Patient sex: M
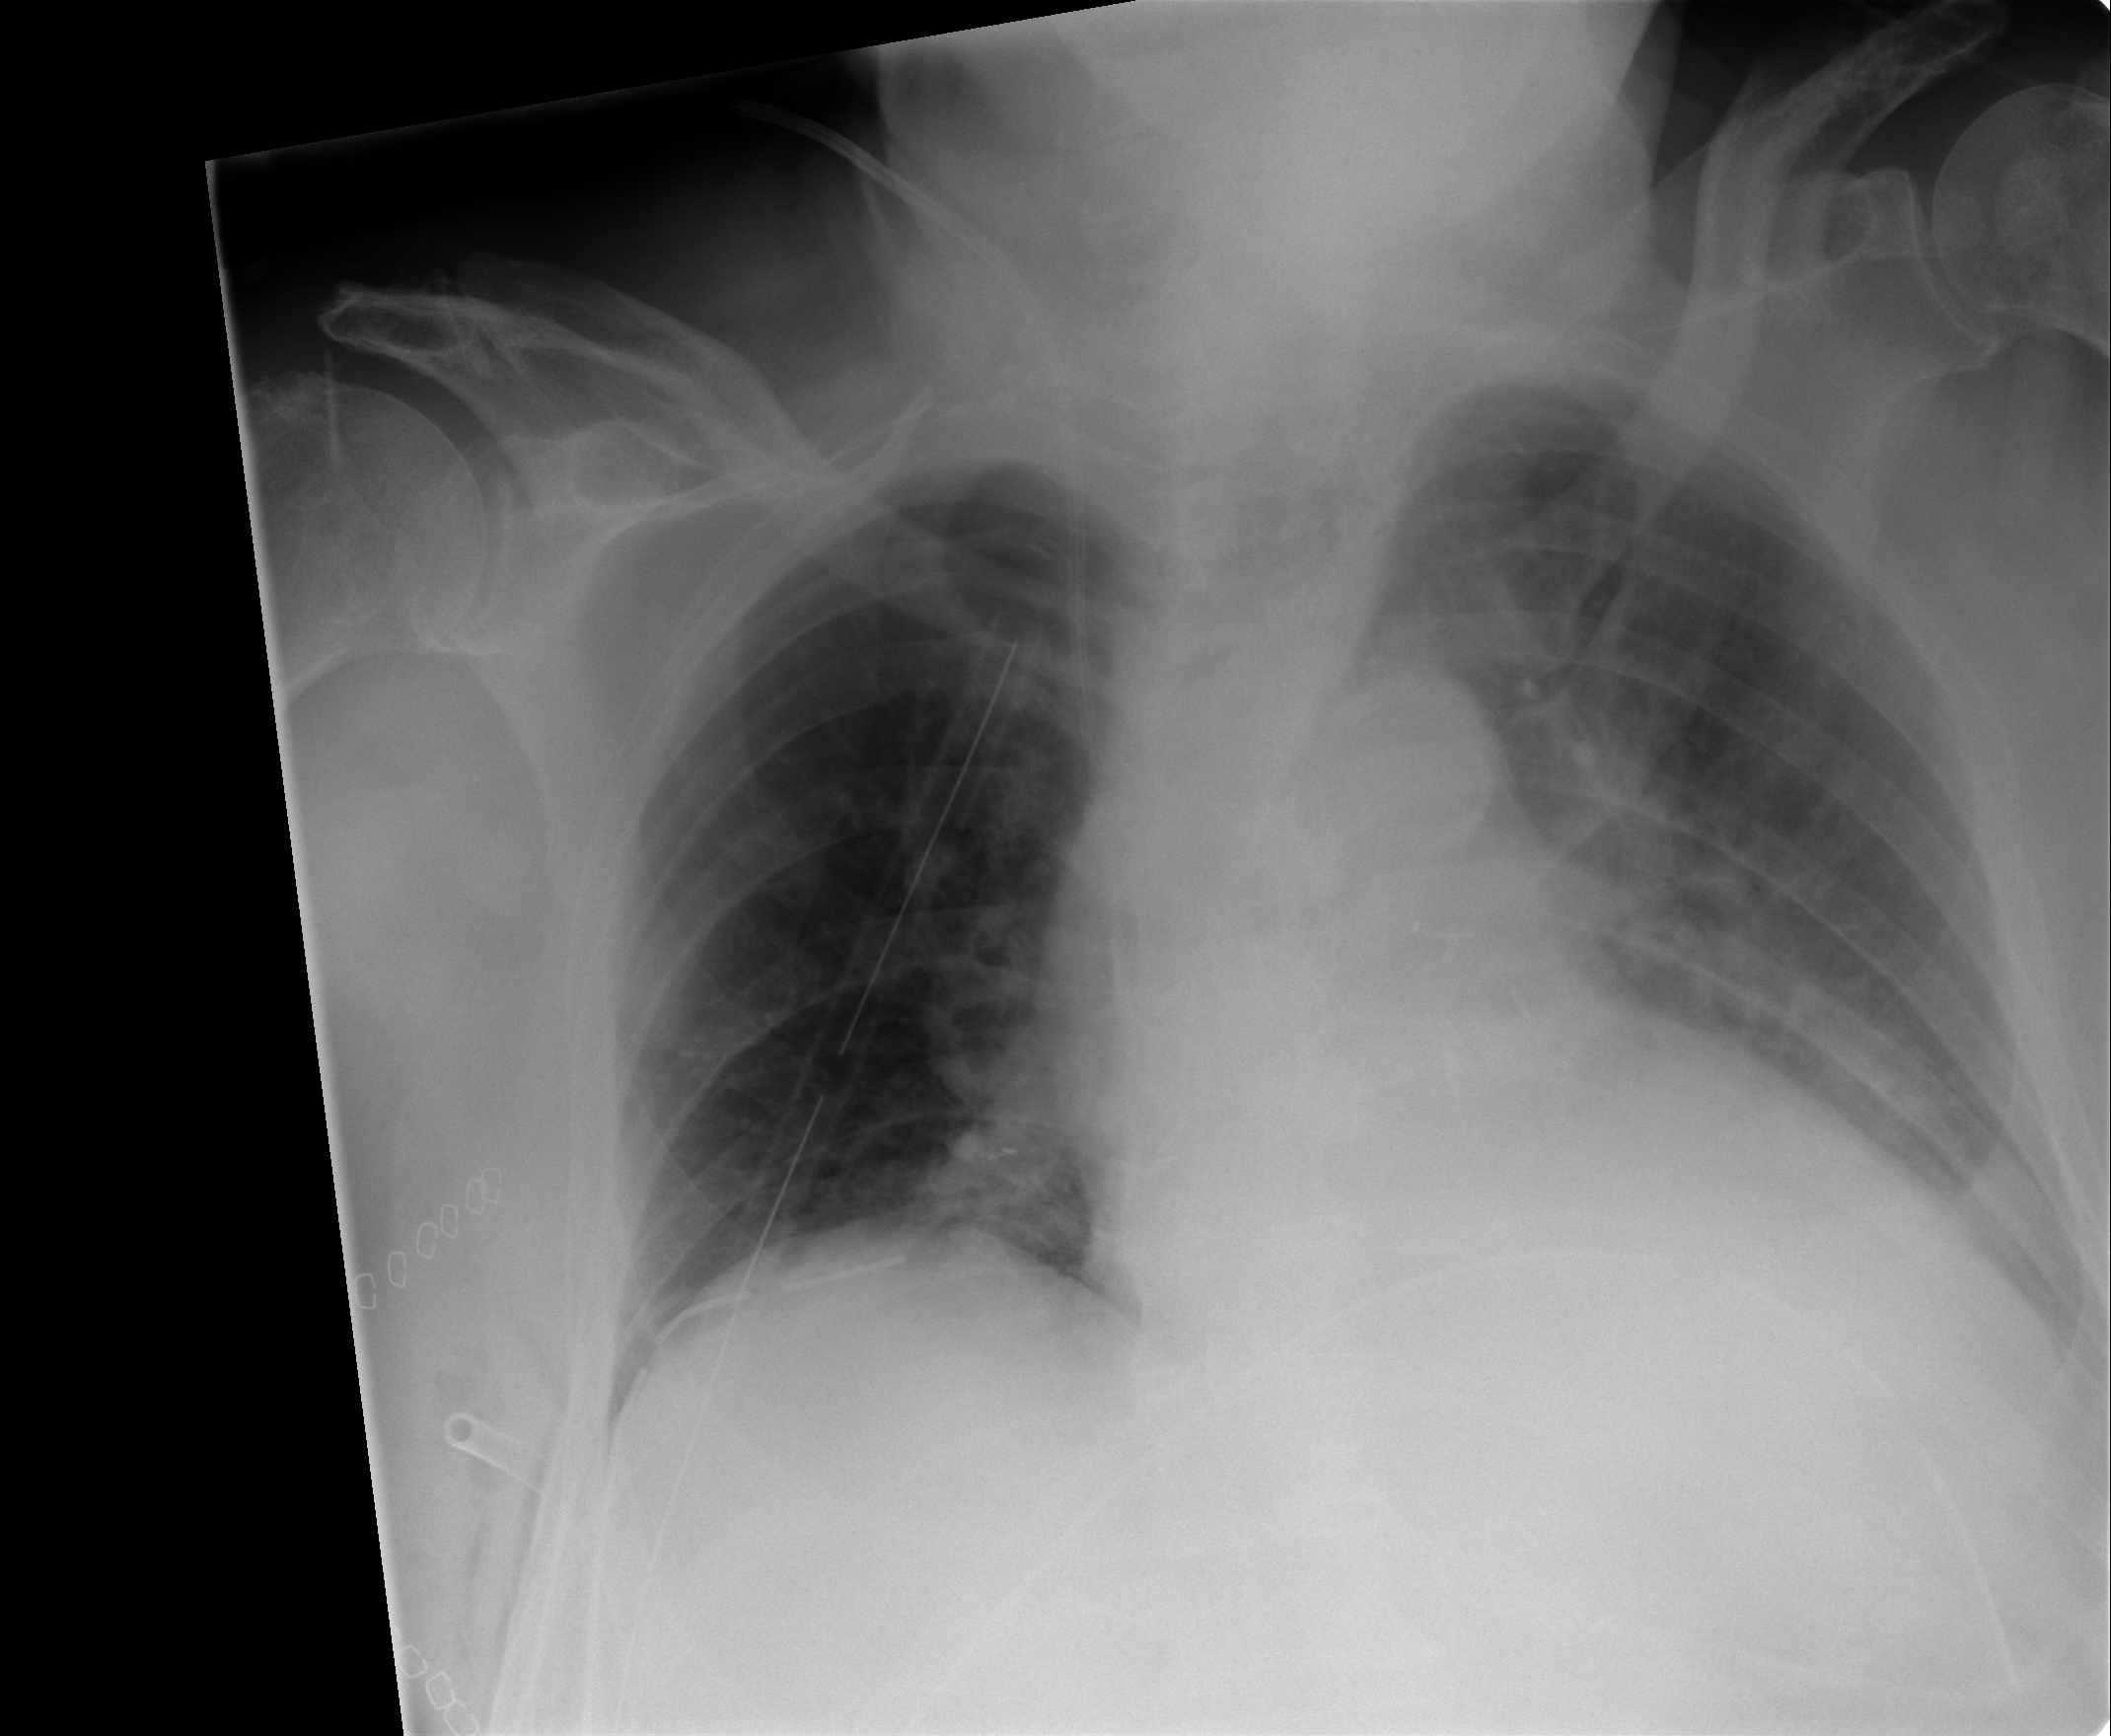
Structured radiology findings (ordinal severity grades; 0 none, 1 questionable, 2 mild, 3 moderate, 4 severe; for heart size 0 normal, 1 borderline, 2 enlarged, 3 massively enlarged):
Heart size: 2
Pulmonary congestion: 1
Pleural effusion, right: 0
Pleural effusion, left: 2
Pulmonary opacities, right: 0
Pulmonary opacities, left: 0
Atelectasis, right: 1
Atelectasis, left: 1